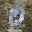
Label: 0